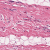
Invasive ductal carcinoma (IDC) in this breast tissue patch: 0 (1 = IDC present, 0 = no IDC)